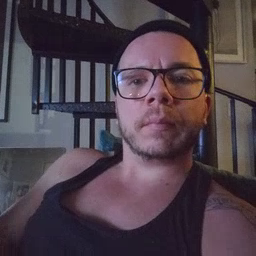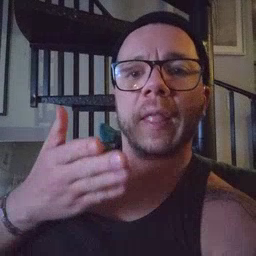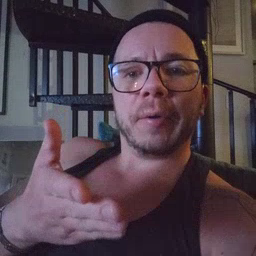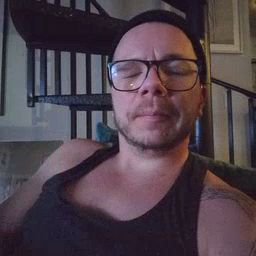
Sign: there